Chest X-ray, PA view. Patient: 37 years old, sex M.
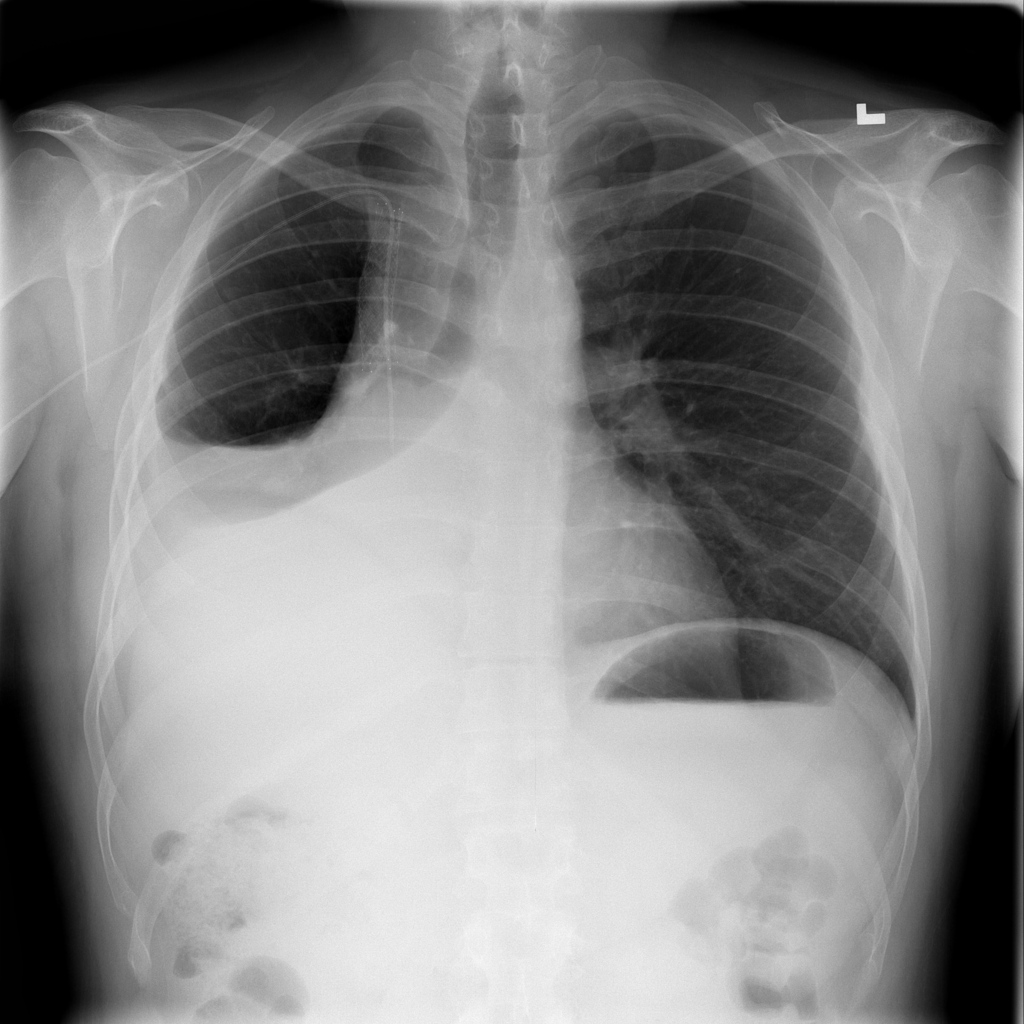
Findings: Atelectasis, Effusion